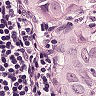
Metastatic tissue present: yes